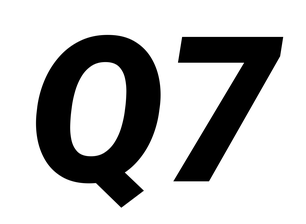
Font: Roboto-Italic_Black_Italic